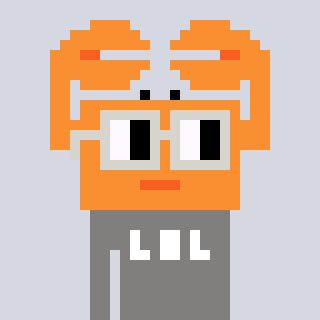
a pixel art character with square light gray glasses, a crab-shaped head and a bluegrey-colored body on a cool background